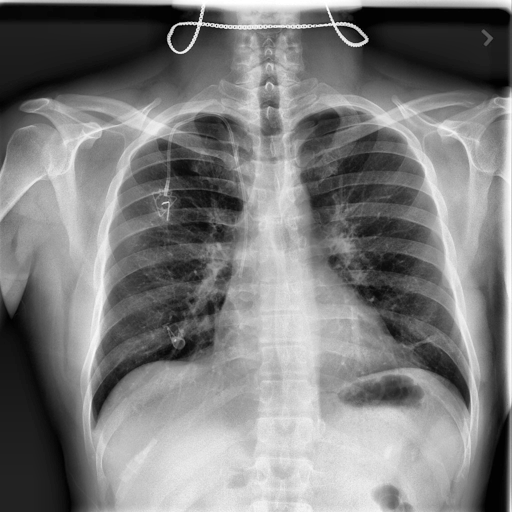
Finding: NORMAL